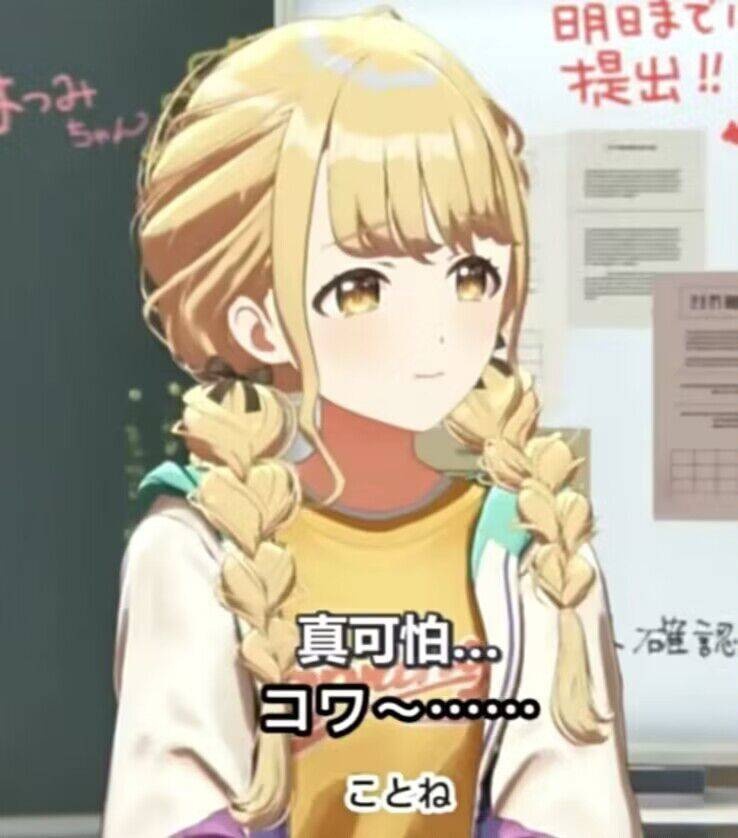
Label: anime